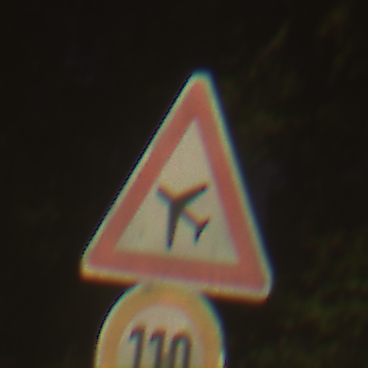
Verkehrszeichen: FlugbetriebRechts
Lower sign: Geschwindigkeit110
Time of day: SunriseSunset
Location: Outdoor (Nature)
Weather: PartlyCloudy
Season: NotSpecified
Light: Natural